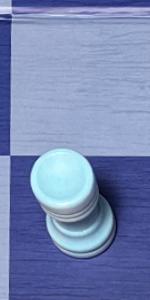
Label: Rook_White